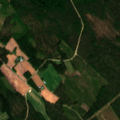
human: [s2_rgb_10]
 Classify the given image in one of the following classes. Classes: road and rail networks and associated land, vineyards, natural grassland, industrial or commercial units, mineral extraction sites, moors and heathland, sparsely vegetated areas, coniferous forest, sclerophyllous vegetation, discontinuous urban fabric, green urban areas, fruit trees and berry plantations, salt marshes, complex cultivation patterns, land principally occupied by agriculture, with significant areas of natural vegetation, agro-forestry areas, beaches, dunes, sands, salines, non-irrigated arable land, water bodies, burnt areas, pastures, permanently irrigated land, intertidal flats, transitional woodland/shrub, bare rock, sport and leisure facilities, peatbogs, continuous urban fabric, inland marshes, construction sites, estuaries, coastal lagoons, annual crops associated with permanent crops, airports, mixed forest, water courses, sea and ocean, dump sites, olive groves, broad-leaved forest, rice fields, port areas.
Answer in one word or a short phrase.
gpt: land principally occupied by agriculture, with significant areas of natural vegetation, coniferous forest, mixed forest